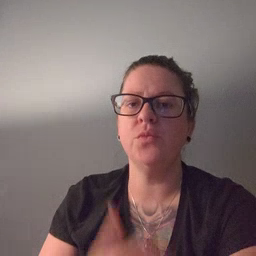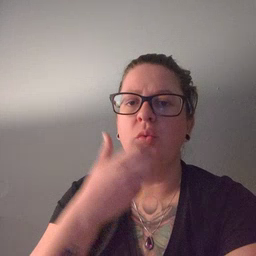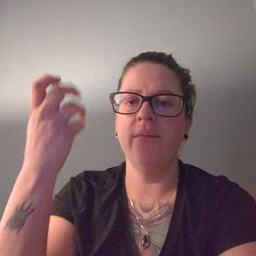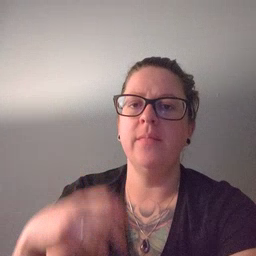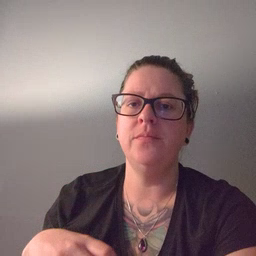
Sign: giraffe